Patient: sex F, age 69
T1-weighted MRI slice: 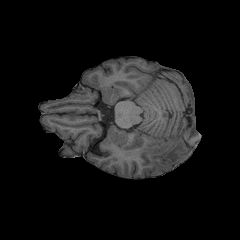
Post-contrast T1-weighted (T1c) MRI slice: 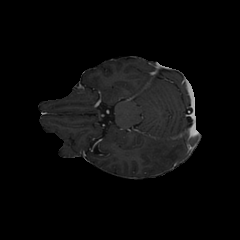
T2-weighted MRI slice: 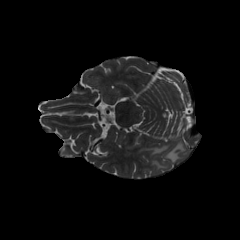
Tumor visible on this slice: yes
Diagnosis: Glioblastoma, IDH-wildtype
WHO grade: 4